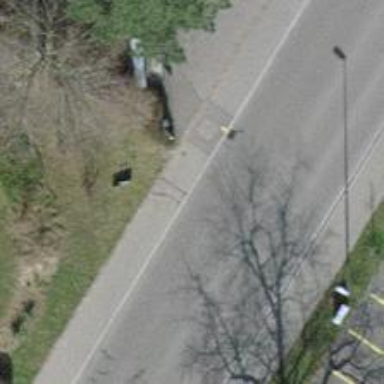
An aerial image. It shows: Bus stop with platform for public transport.